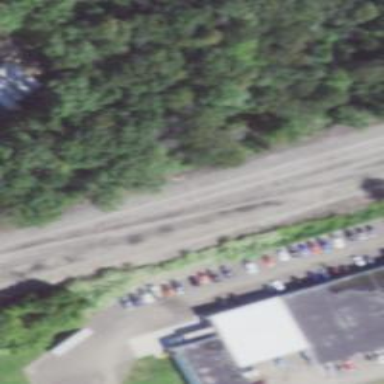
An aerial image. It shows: Abandoned railway.